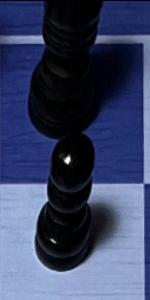
Label: Pawn_Black